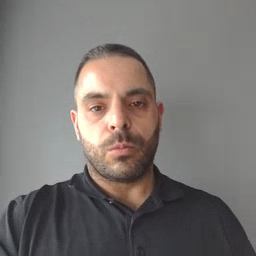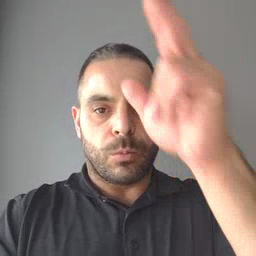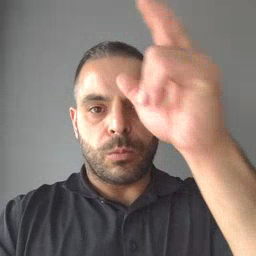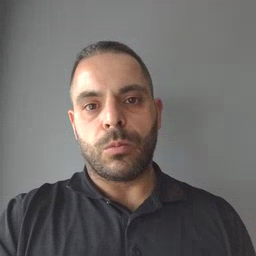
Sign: hen